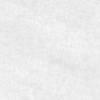
Label: no_change